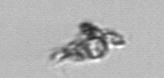
Label: detritus